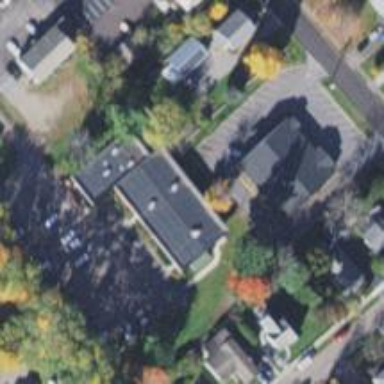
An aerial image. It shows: Healthcare clinic.